Interaction volume radius: 10 \u00c5
Interaction volume height: 30 \u00c5
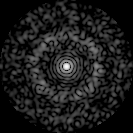
Disorder parameter: 0.8473